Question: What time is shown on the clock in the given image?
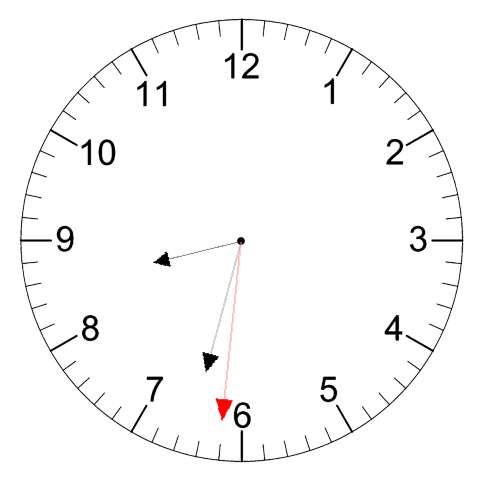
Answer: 08:32:31